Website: macys
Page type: delivery-shipping
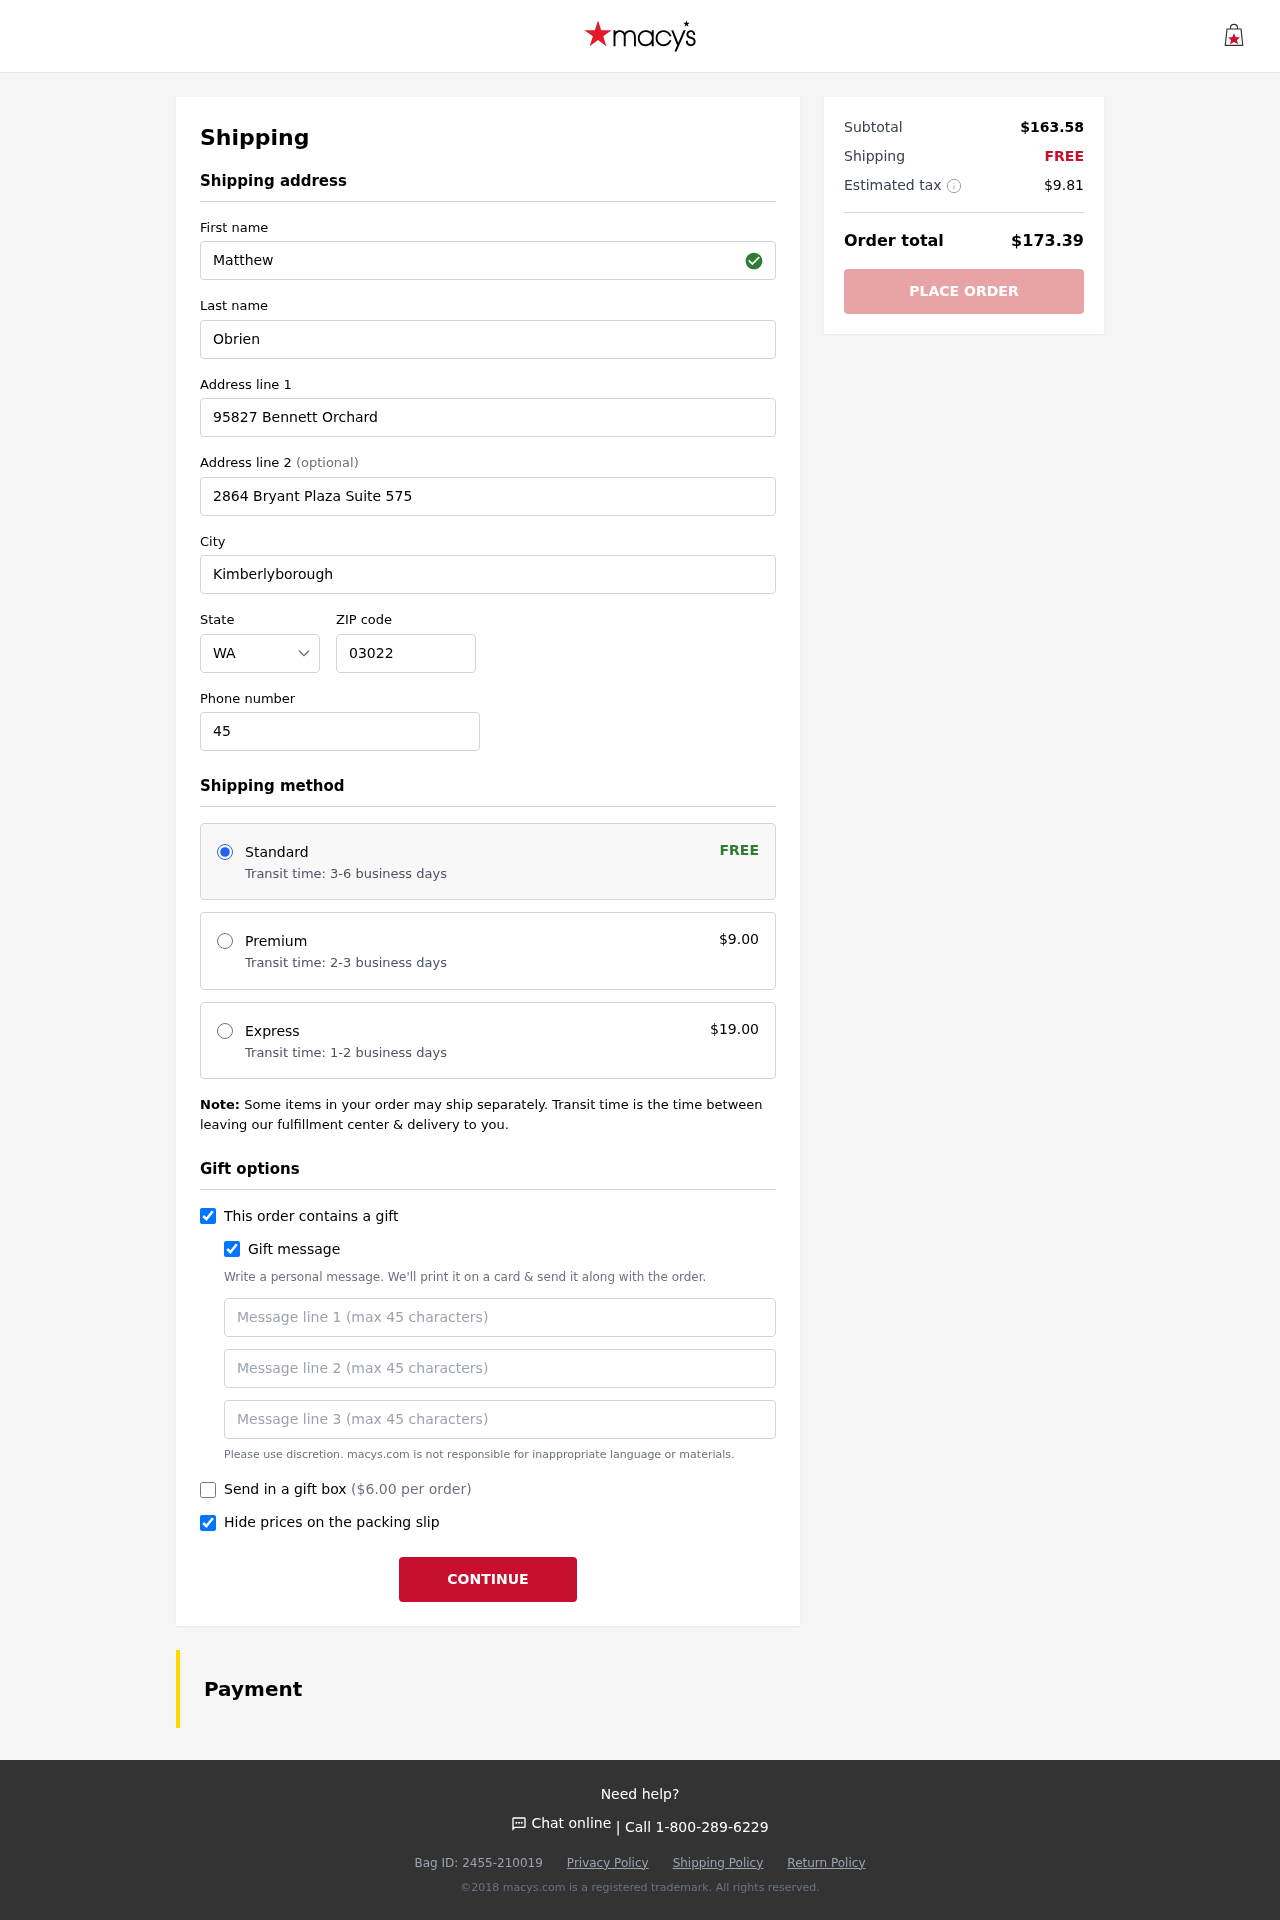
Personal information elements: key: PII_STATE_ABBR
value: WA
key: PII_FIRSTNAME
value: Matthew
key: PII_LASTNAME
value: Obrien
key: PII_STREET
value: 95827 Bennett Orchard
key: PII_STREET2
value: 2864 Bryant Plaza Suite 575
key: PII_CITY
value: Kimberlyborough
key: PII_POSTCODE
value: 03022
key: PII_PHONE
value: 4546590003
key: PII_GIFT_MESSAGE
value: Hey Susan, I thought you’d love this cozy duvet set to brighten up your space! Can’t wait to see how it complements everything else in your home. Enjoy snuggling in style!  Matthew
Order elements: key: ORDER_SHIPPING_STANDARD
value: Transit time: 3-6 business days
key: ORDER_SHIPPING_COST
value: FREE
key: ORDER_SHIPPING_PREMIUM
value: Transit time: 2-3 business days
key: ORDER_SHIPPING_PREMIUM_PRICE
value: $9.00
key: ORDER_SHIPPING_EXPRESS
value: Transit time: 1-2 business days
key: ORDER_SHIPPING_EXPRESS_PRICE
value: $19.00
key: ORDER_GIFT_BOX_PRICE
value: ($6.00 per order)
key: ORDER_SUBTOTAL
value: $163.58
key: ORDER_SHIPPING_COST2
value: FREE
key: ORDER_TAX
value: $9.81
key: ORDER_TOTAL
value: $173.39